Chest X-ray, PA view. Patient: 46 years old, sex M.
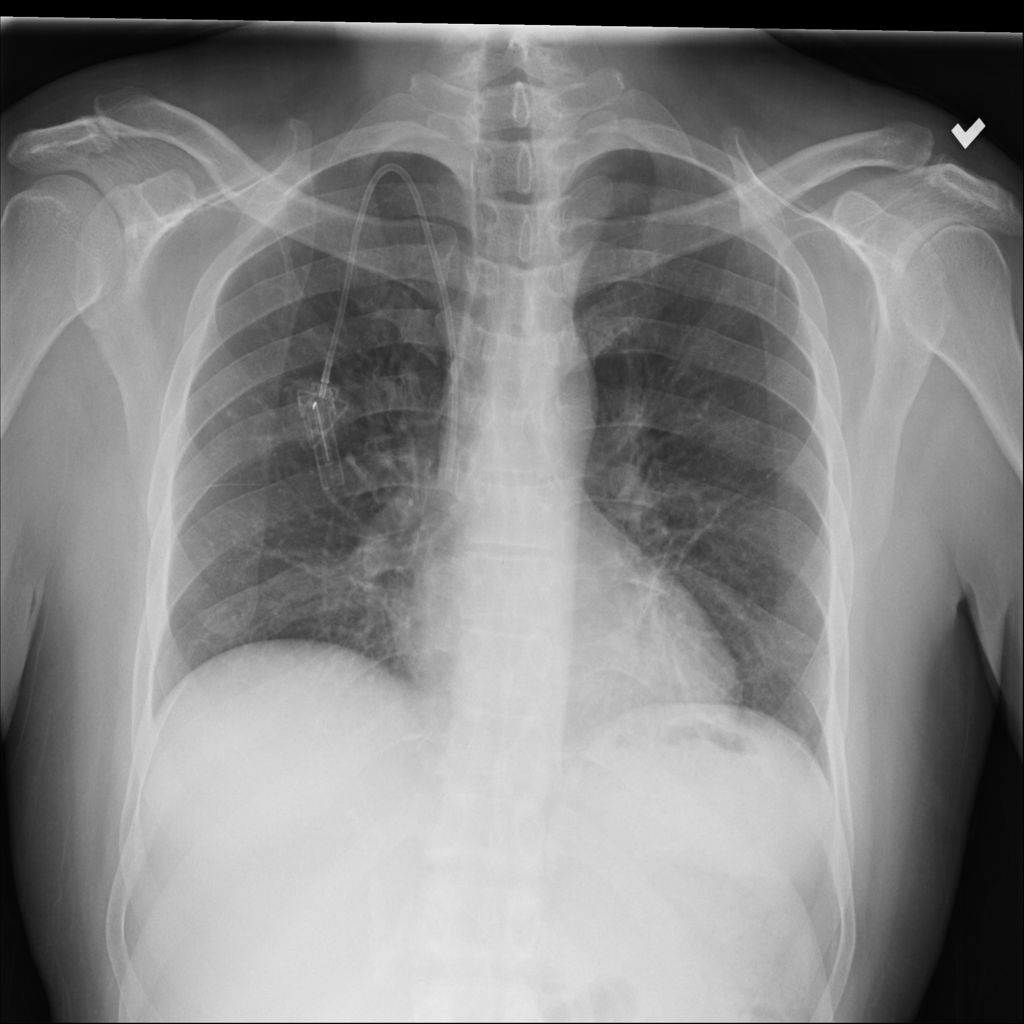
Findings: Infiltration